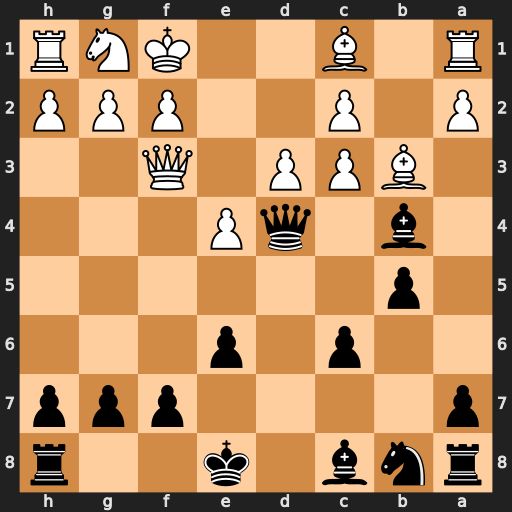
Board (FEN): rnb1k2r/p4ppp/2p1p3/1p6/1b1qP3/1BPP1Q2/P1P2PPP/R1B2KNR
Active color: b
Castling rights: kq
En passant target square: -
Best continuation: Qxc3 Bb2 Qxb2